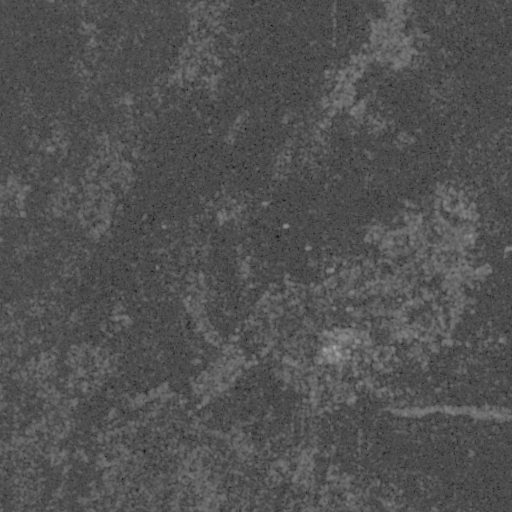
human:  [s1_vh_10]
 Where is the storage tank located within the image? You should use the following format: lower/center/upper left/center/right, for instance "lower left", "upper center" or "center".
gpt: The storage tank is located in the lower center of the image.
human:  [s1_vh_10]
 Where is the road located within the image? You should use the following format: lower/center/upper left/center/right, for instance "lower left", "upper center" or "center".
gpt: There is no road in the image.

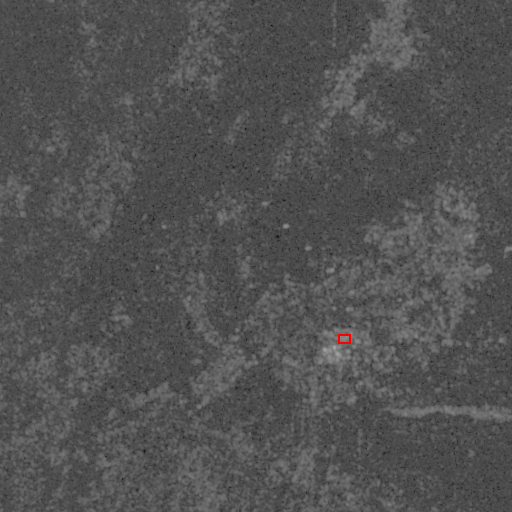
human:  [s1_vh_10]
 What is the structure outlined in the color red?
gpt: The structure outlined in red is a power substation.
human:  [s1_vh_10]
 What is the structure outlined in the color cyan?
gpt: There is no cyan outline.